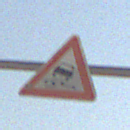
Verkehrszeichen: SchleuderOderRutschgefahr
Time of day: MorningAfternoon
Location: Outdoor (Suburban)
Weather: Clear
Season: NotSpecified
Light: Natural